Question: I am working on a web application and I have one compatibility problem with Apple devices & Safari on PCs.
## Html5 audio tag:
> '''
<audio controls>
<source src="/audio/en/file.mp3" type="audio/mpeg">
<source src="/audio/en/file.ogg" type="audio/ogg">
Your browser does not support the audio element.
</audio>
'''
- - - - -

Thanks.
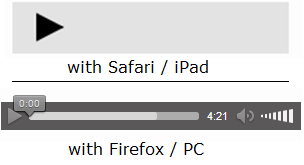
Answer: I had exactly the same problem.
My solution: I added the full URL for the audiofile source. Don't know why but it makes a difference. Here's my full code. The CSS modifications are only to hide the download button. But when I take it out I don't see the timeline. Very strange but exactly this code works for me.
'''
<!DOCTYPE html>
<html>
<head>
<title>html5 audio player on iPhone</title>
<meta name="viewport" content="width=device-width, initial-scale=1">
<style>
audio::-internal-media-controls-download-button {
display:none;
}
audio::-webkit-media-controls-enclosure {
overflow:hidden;
}
audio::-webkit-media-controls-panel {
width: calc(100% + 33px);
}
</style>
</head>
<body>
<audio controls preload="auto" style="width:100%;">
<source src="https://example.com/audio/audiofile.mp3" type="audio/mpeg">
Your browser does not support the audio element.
</audio><br />
</body>
</html>
'''